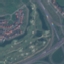
Land use / land cover: Highway